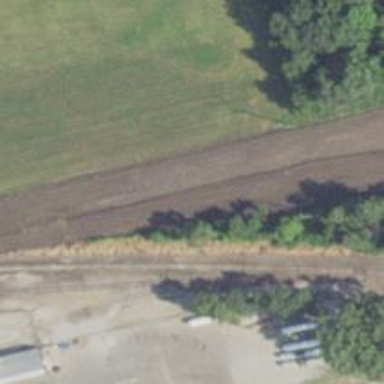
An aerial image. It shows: Abandoned railway.